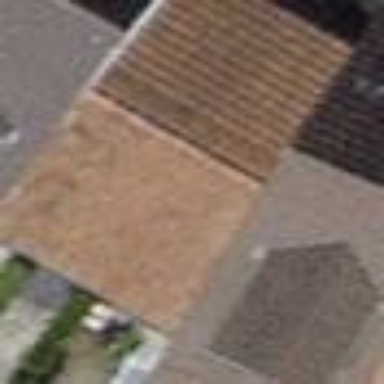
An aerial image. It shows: View of roof of building.